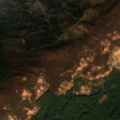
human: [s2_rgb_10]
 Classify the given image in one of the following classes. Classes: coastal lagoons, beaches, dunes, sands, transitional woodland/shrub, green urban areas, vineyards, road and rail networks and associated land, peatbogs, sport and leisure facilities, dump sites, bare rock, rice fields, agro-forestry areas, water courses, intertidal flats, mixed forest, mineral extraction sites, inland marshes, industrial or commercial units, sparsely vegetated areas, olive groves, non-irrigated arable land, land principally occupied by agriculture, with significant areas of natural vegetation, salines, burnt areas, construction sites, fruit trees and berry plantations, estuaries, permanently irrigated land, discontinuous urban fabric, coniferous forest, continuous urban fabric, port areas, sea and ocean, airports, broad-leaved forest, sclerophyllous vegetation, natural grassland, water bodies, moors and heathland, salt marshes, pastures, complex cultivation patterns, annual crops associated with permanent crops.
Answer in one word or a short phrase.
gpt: coniferous forest, transitional woodland/shrub, peatbogs